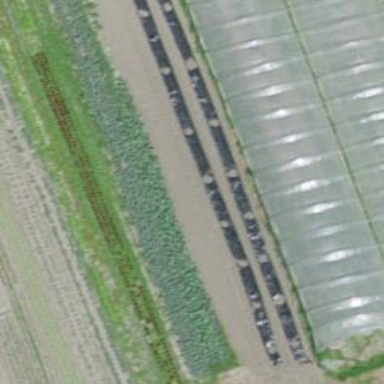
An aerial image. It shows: Area dedicated to greenhouse horticulture.